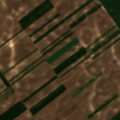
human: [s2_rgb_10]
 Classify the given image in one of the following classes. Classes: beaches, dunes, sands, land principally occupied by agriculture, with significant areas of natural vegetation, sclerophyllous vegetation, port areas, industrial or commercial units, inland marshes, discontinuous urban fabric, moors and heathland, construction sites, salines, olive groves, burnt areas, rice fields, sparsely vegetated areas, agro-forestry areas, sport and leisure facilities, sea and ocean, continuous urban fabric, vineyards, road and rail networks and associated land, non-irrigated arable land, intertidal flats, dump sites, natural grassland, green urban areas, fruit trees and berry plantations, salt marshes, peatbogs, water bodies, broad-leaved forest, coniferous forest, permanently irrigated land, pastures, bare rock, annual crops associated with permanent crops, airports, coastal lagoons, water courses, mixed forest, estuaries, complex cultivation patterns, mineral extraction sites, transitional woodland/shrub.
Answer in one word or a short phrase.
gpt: non-irrigated arable land